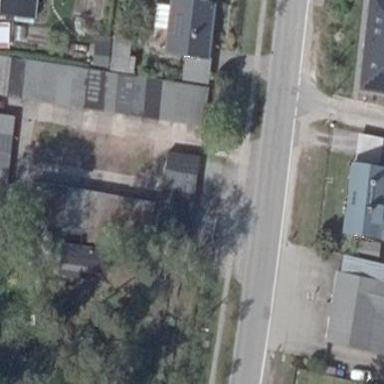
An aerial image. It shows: Group of garages.